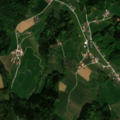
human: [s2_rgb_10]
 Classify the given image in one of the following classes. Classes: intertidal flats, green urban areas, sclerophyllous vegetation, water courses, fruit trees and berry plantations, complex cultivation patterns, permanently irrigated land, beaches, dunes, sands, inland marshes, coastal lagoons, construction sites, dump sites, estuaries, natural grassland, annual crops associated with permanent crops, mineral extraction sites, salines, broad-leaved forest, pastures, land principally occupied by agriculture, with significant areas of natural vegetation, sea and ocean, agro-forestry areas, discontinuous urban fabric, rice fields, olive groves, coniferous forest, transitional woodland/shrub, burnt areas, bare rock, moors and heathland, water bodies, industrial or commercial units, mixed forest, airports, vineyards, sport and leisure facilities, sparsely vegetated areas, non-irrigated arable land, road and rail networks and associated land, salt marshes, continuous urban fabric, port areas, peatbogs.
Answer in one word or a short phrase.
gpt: pastures, complex cultivation patterns, land principally occupied by agriculture, with significant areas of natural vegetation, mixed forest